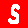
Digit: 5